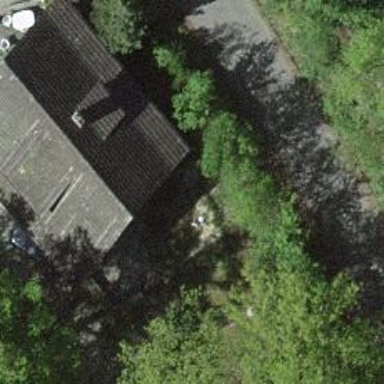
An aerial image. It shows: Simple and straightforward house.